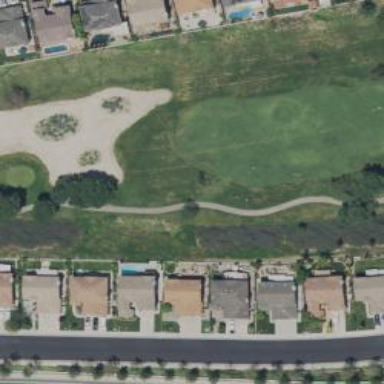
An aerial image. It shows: Service road designated as golf cart path.